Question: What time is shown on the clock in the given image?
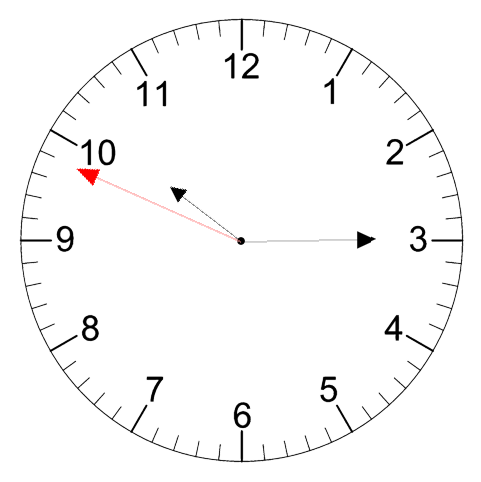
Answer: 10:14:49